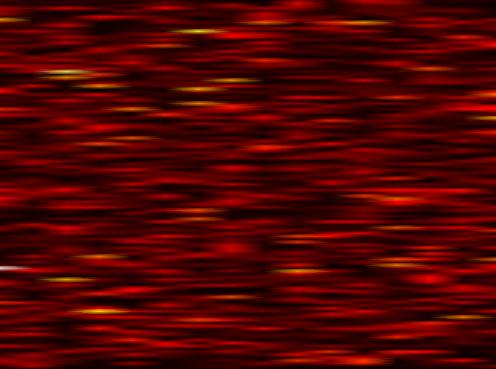
Label: FOFDM